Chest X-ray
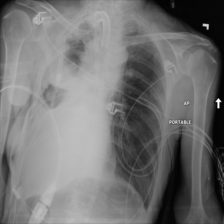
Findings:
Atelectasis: negative
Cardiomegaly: negative
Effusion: positive
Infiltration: negative
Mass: negative
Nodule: negative
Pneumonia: negative
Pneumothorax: negative
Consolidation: negative
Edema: negative
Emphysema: negative
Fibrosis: negative
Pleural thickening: negative
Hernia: negative